Question: So I'm looking to provide a 'category (x)' style product count on my website.
I'm currently using MySQL.
My categories table looks like:
'Categories (Id, TreeLeft, TreeRight, Level, Name)' - with 'Level' being the node depth.
Categories entered look like this:

My Item > Categories relation table looks like:
'ItemCategories (ItemId, CategoryId)'
Assuming I have:
- - - -
How can I most efficiently query my items (large db) + categories (4000 in db), to produce:
Taking note to only return those categories which have products in them and also correctly counts them up the tree.
Any help most appreciated.
Edit: DB Code to recreate environment locally:
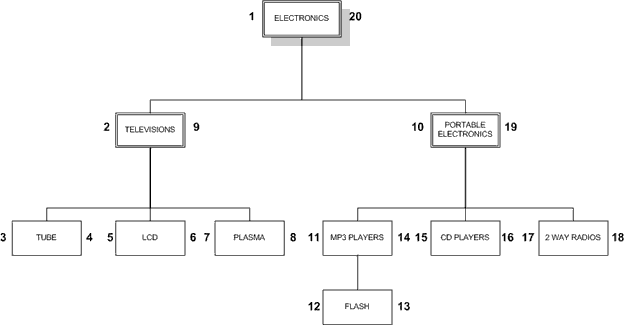
Answer: Please see the subsection, entitled , of Mike Hillyer's classic article on this subject at <URL>